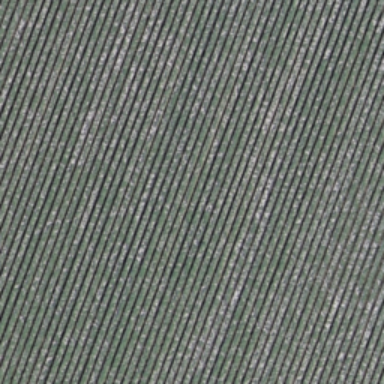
There is a piece of formland .